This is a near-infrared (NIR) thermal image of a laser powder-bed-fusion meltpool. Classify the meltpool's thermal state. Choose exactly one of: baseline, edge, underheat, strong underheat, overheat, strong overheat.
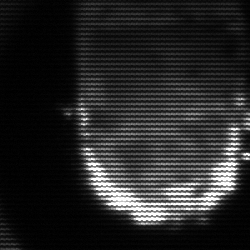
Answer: baseline